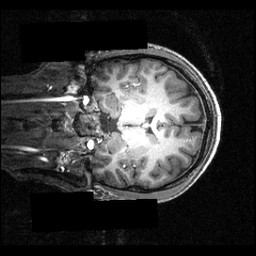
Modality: T1w
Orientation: coronal
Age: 22
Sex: male
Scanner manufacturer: siemens
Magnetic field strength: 3.951 T
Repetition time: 1.5 s
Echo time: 0.00335 s